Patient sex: M
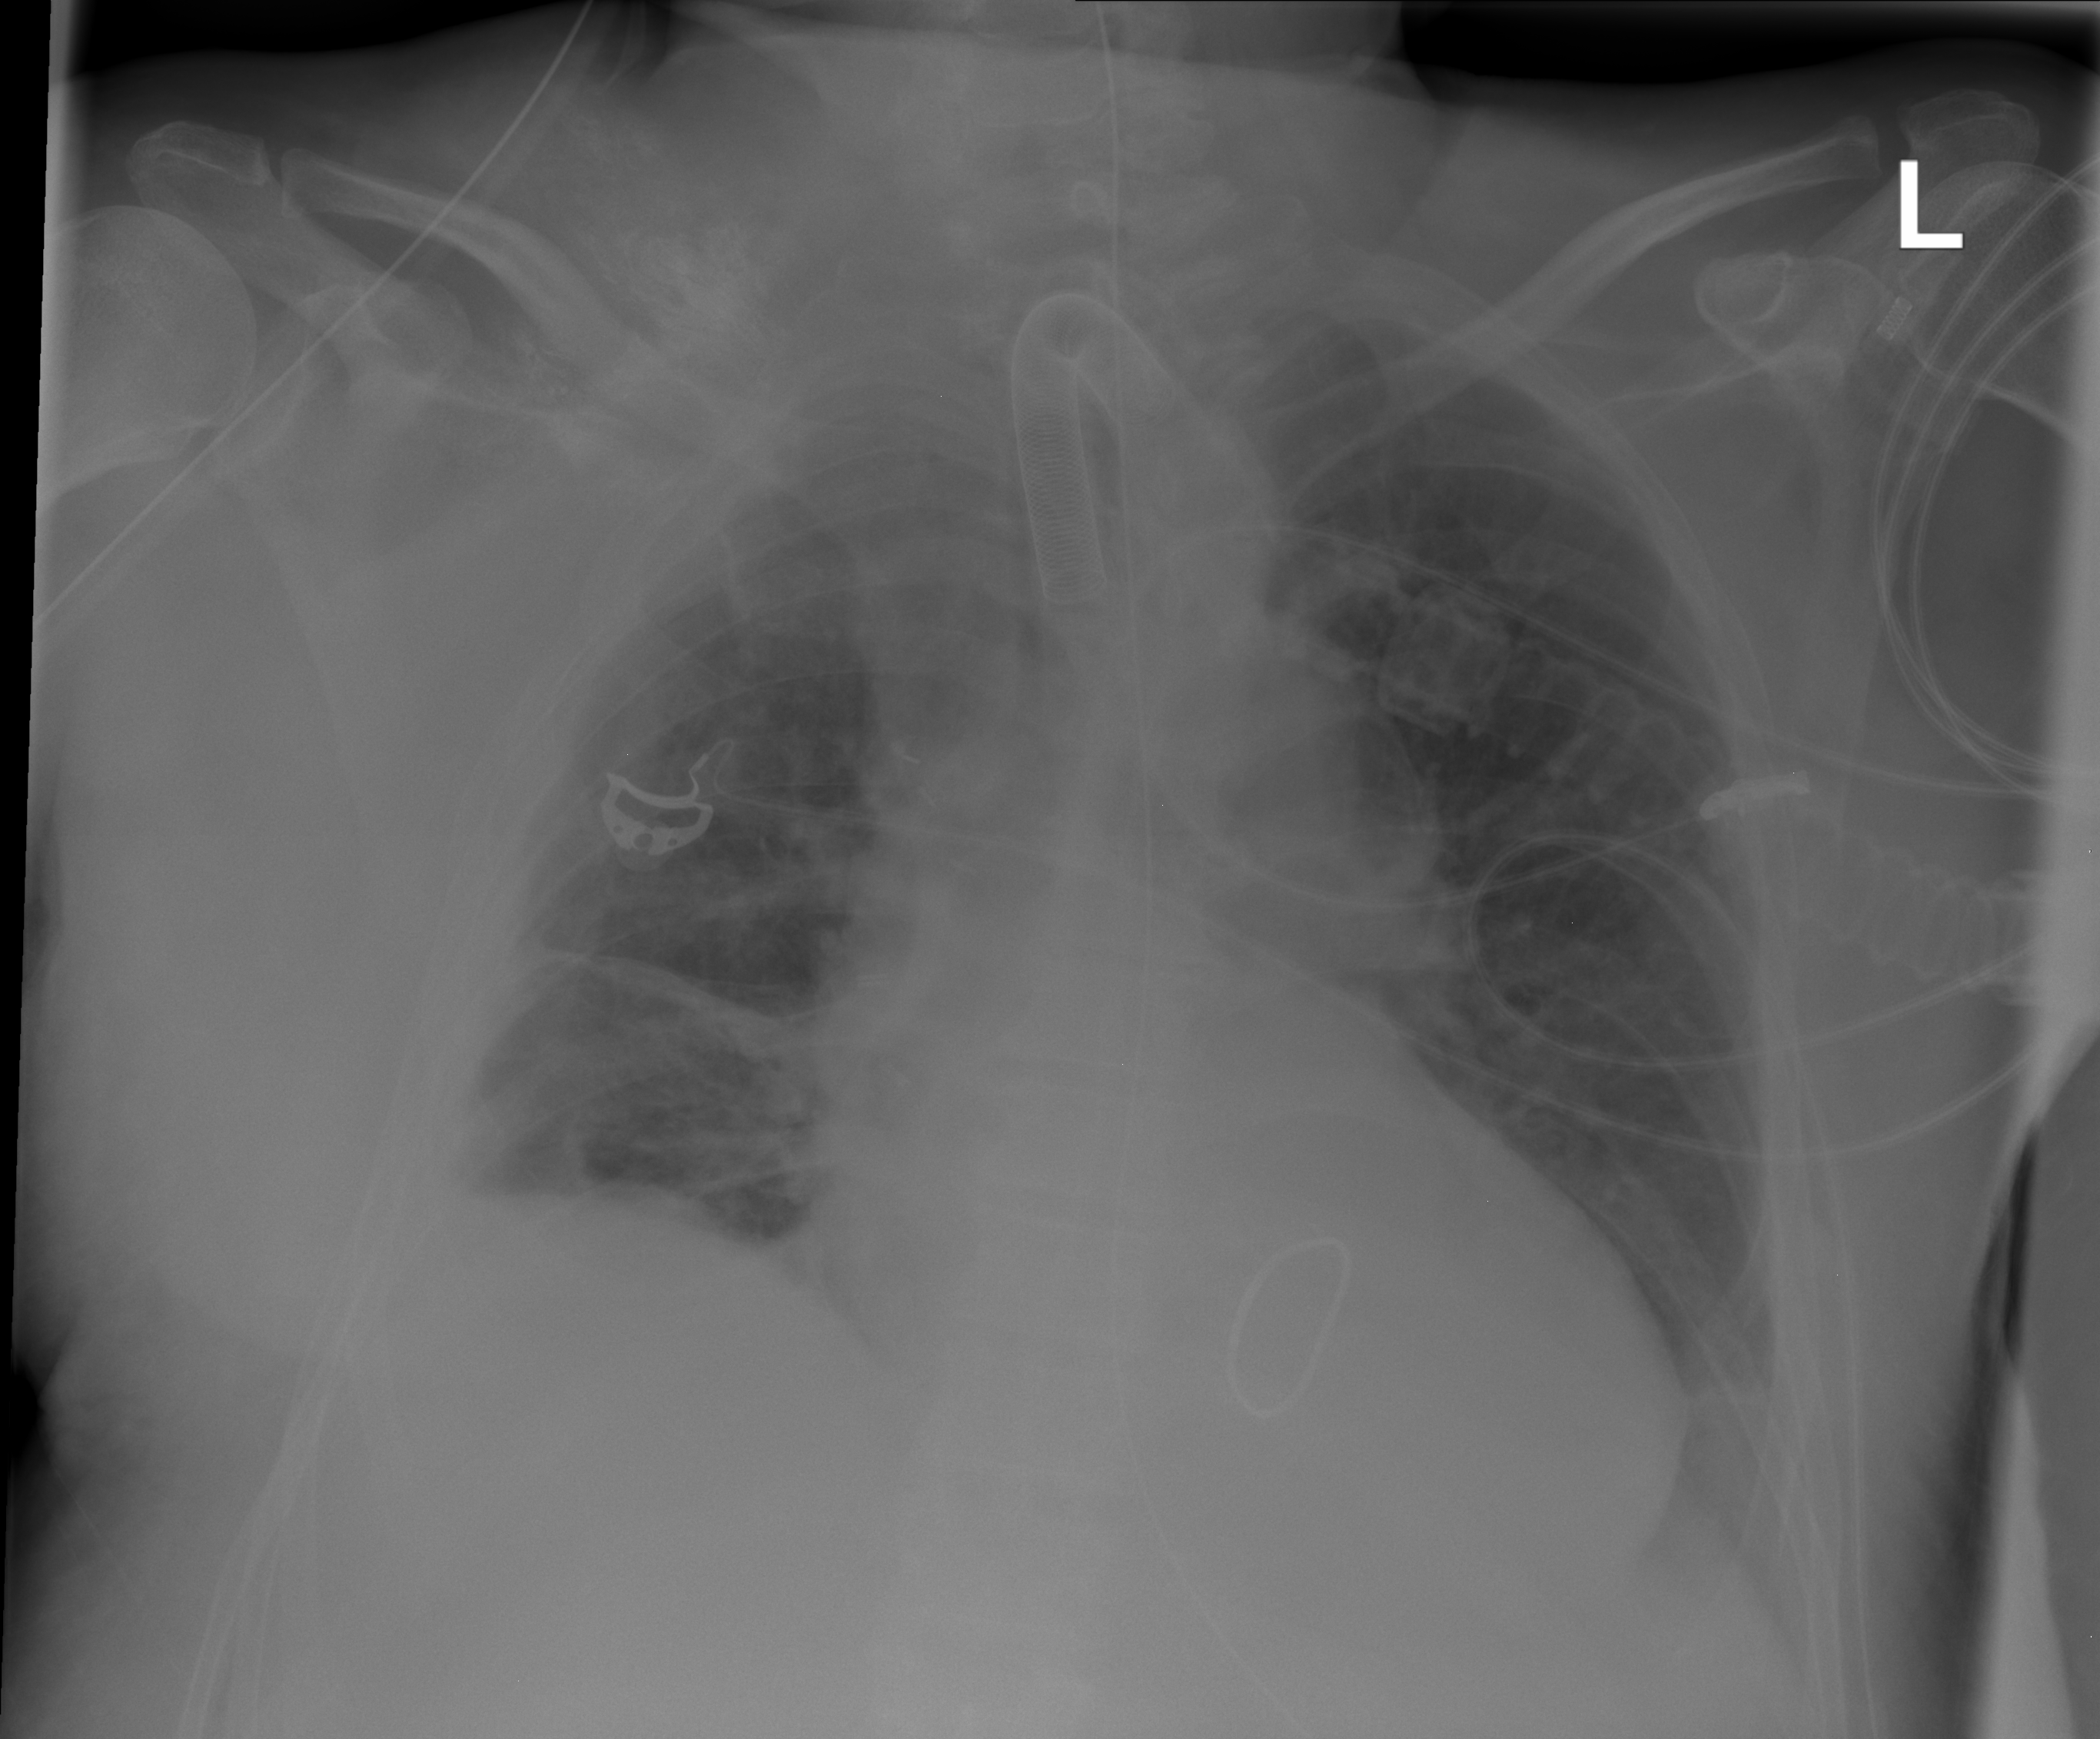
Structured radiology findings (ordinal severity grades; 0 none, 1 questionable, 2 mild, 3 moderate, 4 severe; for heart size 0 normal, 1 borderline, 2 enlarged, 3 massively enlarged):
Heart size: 2
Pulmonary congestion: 2
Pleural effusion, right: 0
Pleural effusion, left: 2
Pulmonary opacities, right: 1
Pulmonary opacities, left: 0
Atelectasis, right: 2
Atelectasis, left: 0